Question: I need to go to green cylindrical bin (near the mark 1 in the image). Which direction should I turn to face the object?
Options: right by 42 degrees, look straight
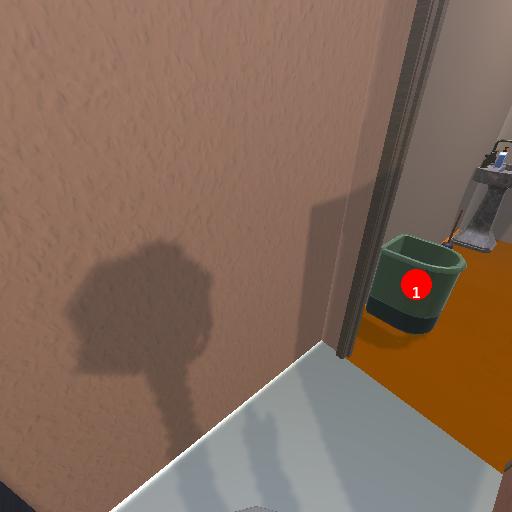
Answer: right by 42 degrees